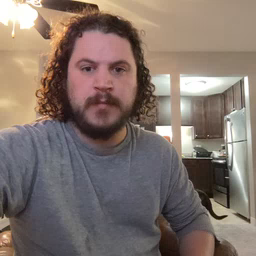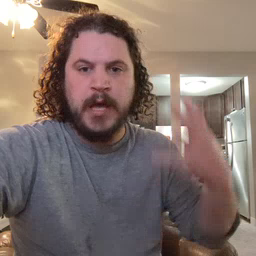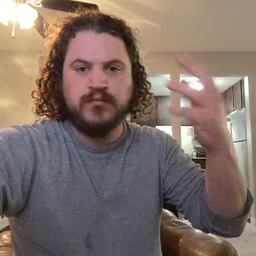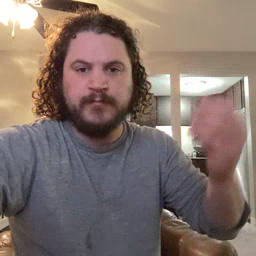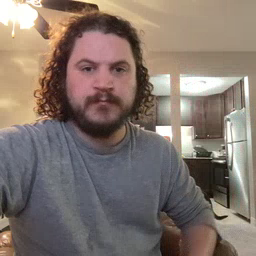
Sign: outside